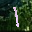
Label: 1